Question: I need to be able to get the Cues array from TextTracks object in VideoJs.
I have the following code:
'''
videojs("example_video_1", {}, function(){
// Player (this) is initialized and ready.
var aTextTrack = this.textTracks()[0];
aTextTrack.show();
var theArray = this.textTracks()[0]['$'];
console.log(theArray);
console.dir(this.textTracks()[0]['$']);
// EXAMPLE: Start playing the video.
this.play();
});
'''

The var theArray prints as empty but console.dir prints the contents of the Array. How can I get these values? I know its related with javascript asyc variables.
Cheers
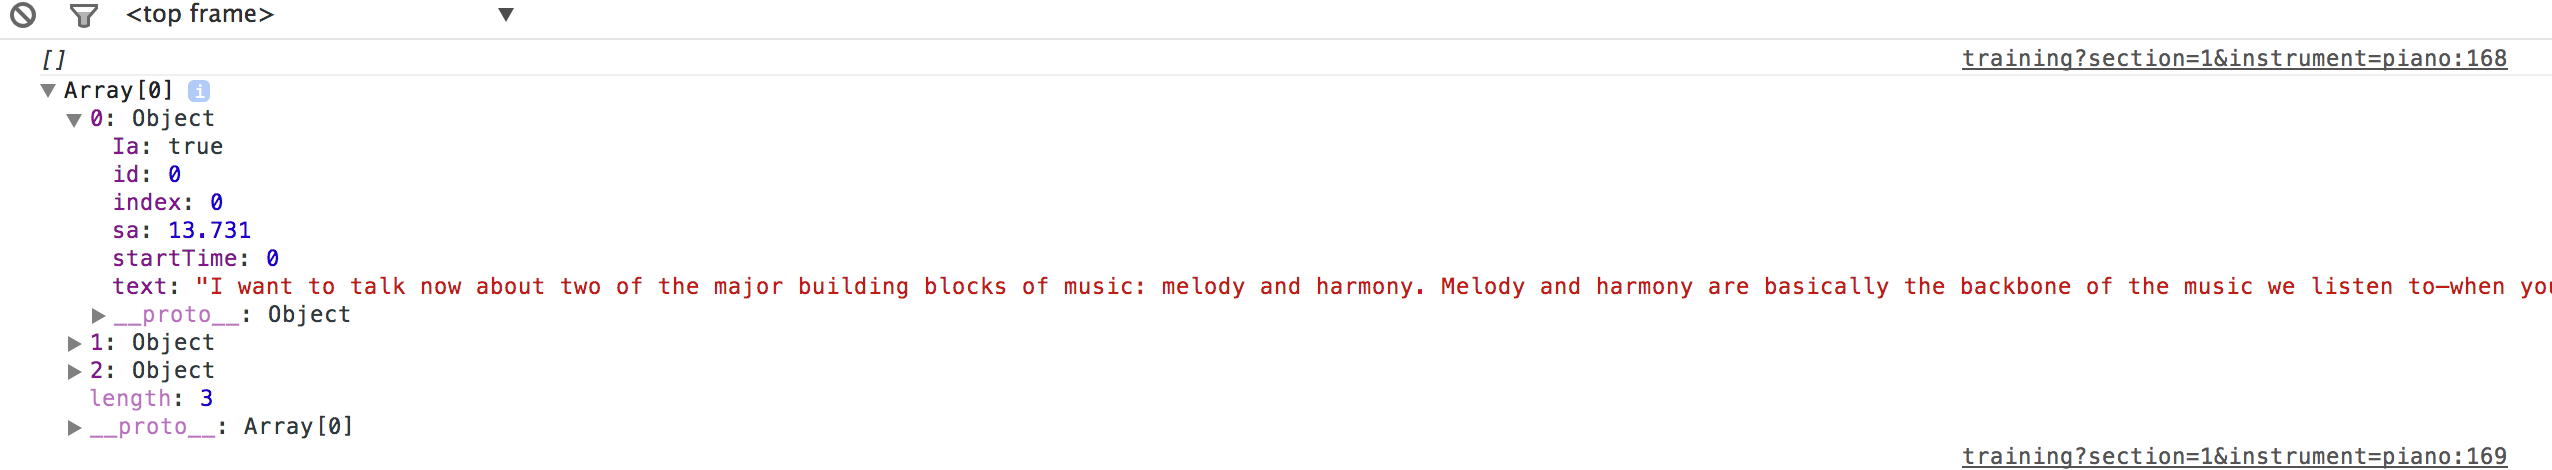
Answer: This is the right answer. It took me a while to hack it as there is not much documentation on videoJS
'''
videojs("example_video_1", {}, function(){
// Player (this) is initialized and ready.
var aTextTrack = this.textTracks()[0];
aTextTrack.on('loaded', function() {
console.log('here it is');
cues = aTextTrack.cues();
console.log('Ready State', aTextTrack.readyState())
console.log('Cues', cues);
});
aTextTrack.show();//this method call triggers the subtitles to be loaded and loaded trigger
this.play();
});
'''